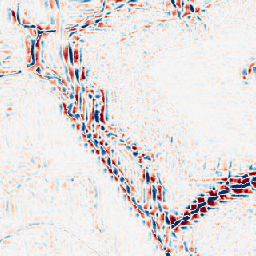
Category: wavelet
Decomposition family: wavelet_reverse_biorthogonal
Decomposition parameters: wavelet: rbio2.4
level: 3
Upsampling method: nearest
Upsampling parameters: scale: 8
Upsampling scale: 8